Aerial crown-view tile of a tropical tree (Barro Colorado Island, Panama), acquired 20240716:
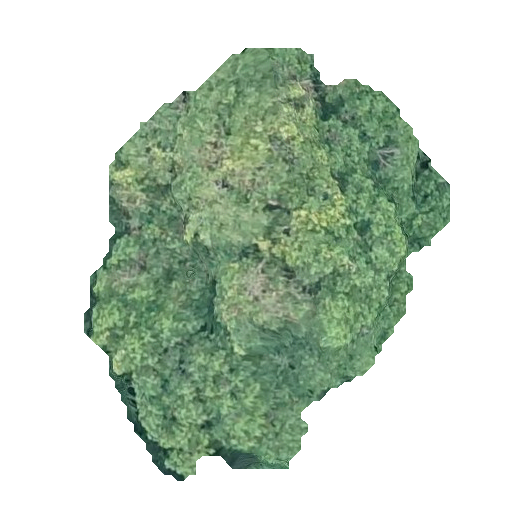
Species: Calophyllum longifolium
GBIF accepted scientific name: Calophyllum longifolium
Crown area: 164.796 m²